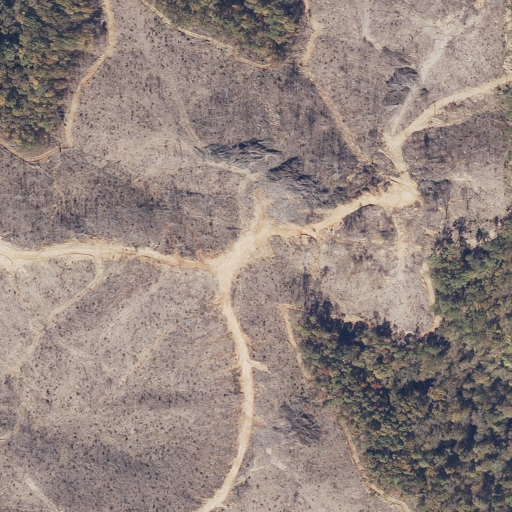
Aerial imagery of mountain in Alabama named Cooner Mountain containing grassland, deciduous forest, and open development